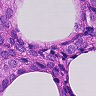
Metastatic tissue present: yes